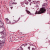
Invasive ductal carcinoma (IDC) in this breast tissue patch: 0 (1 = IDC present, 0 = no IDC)